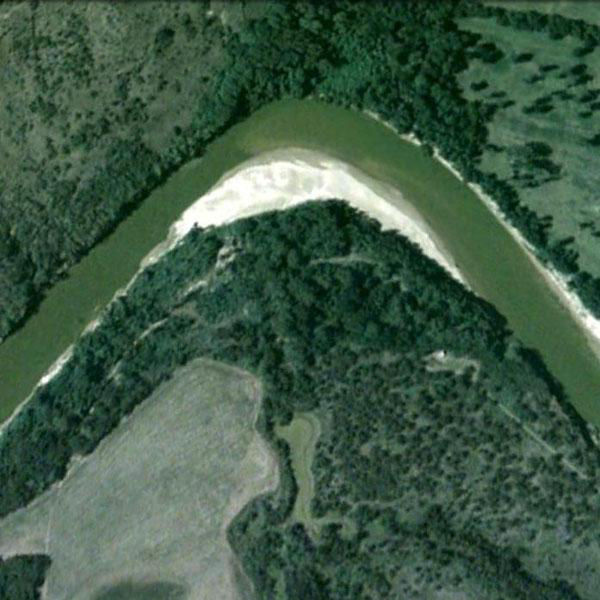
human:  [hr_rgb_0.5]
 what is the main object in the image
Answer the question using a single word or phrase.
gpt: river